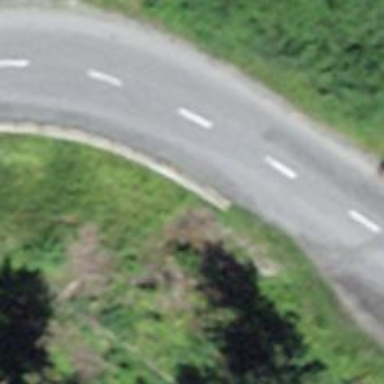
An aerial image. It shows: Secondary road.